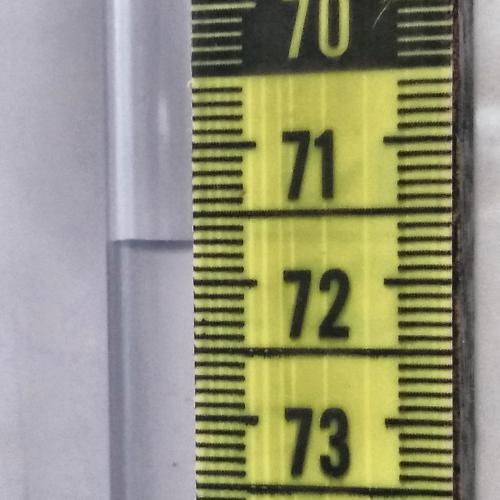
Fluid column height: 71.7 cm